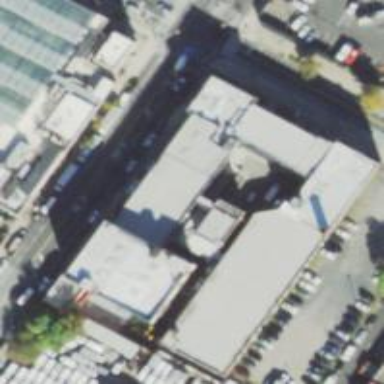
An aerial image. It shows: Arts centre.